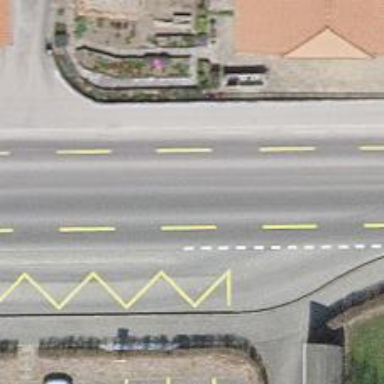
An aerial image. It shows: Public transport stop position.